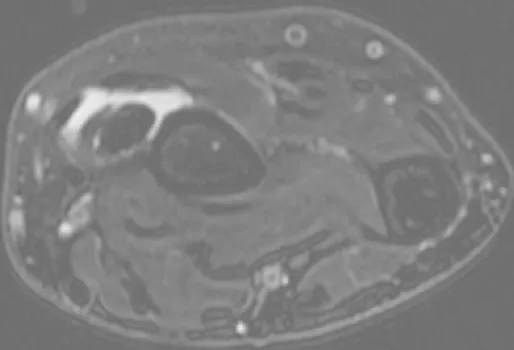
MRI axial view showing peritendinous effusion at the intersection of extensor carpi radialis brevis (ECRB), and extensor carpi radialis longus (ECRL) with extensor pollicis longus (EPL).
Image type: radiology (mri)